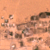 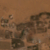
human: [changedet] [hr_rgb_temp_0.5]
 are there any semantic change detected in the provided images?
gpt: There is no difference in this area.